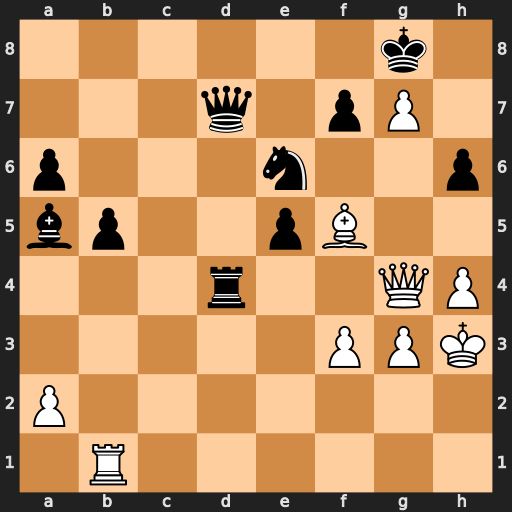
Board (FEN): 6k1/3q1pP1/p3n2p/bp2pB2/3r2QP/5PPK/P7/1R6
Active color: w
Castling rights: -
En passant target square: -
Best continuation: Bh7+ Kxh7 g8=Q#